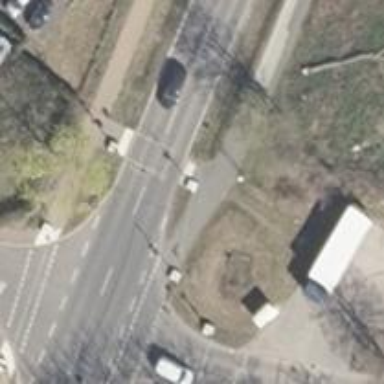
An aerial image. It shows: Footway crossing.